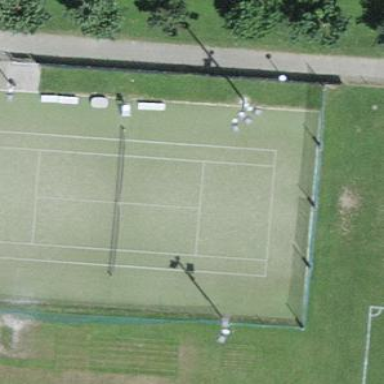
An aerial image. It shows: Tennis court on pitch designated for leisure land.